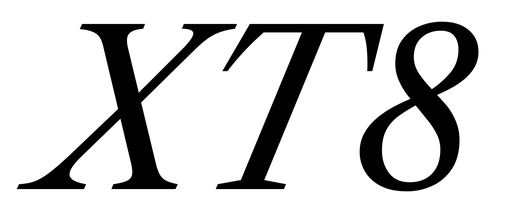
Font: LibreCaslonText-Italic_Italic